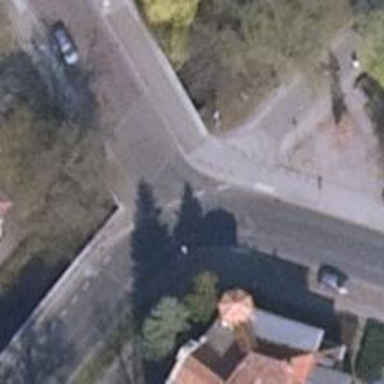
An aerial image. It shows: Residential road with asphalt surface and sidewalks on both sides. There is bridge on the road.